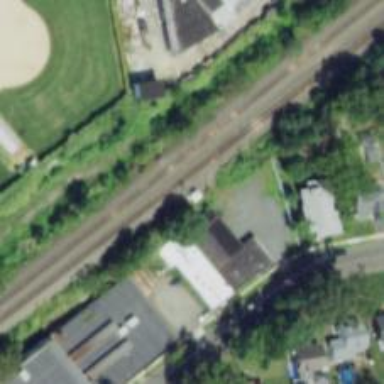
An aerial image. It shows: Outdoor signal box located near the railway.